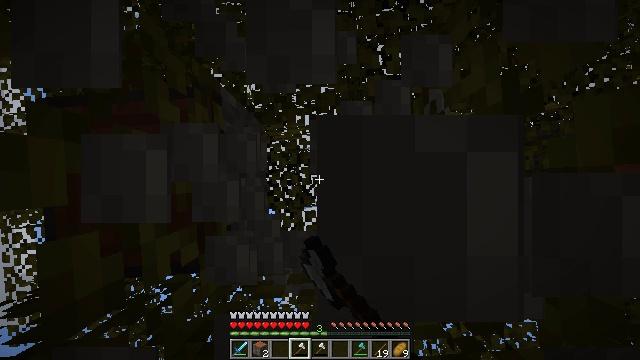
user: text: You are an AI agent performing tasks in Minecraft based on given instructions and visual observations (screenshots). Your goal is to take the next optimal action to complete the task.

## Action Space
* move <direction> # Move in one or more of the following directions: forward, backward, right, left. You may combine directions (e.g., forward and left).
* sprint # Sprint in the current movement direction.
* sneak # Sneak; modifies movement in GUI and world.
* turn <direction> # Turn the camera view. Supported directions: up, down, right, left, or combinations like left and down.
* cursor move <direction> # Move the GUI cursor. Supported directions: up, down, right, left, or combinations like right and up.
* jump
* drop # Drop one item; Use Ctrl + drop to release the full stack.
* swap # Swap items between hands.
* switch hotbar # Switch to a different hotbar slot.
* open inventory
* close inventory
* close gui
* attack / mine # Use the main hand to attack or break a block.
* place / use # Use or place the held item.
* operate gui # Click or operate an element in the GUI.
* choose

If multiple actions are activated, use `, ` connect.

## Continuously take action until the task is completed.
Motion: motion action
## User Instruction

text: Break the acacia log from the tree.
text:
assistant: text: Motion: attack / mine